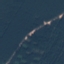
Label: Forest